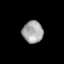
Tissue: skin
Cell type: Fibroblasts
Senescence score: 0.2115
Nuclear area (px): 442
Mean DAPI intensity: 164.912